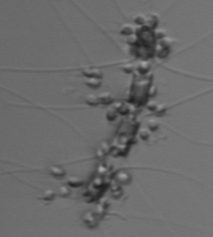
Label: Chaetoceros_didymus_TAG_external_flagellate